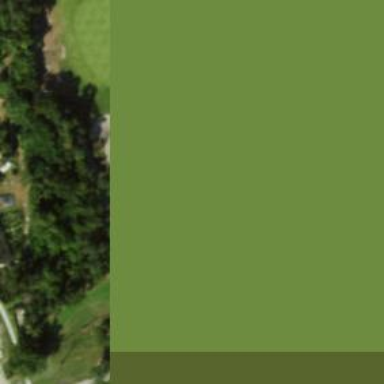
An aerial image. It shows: View of golf hole.